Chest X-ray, AP view. Patient: 34 years old, sex M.
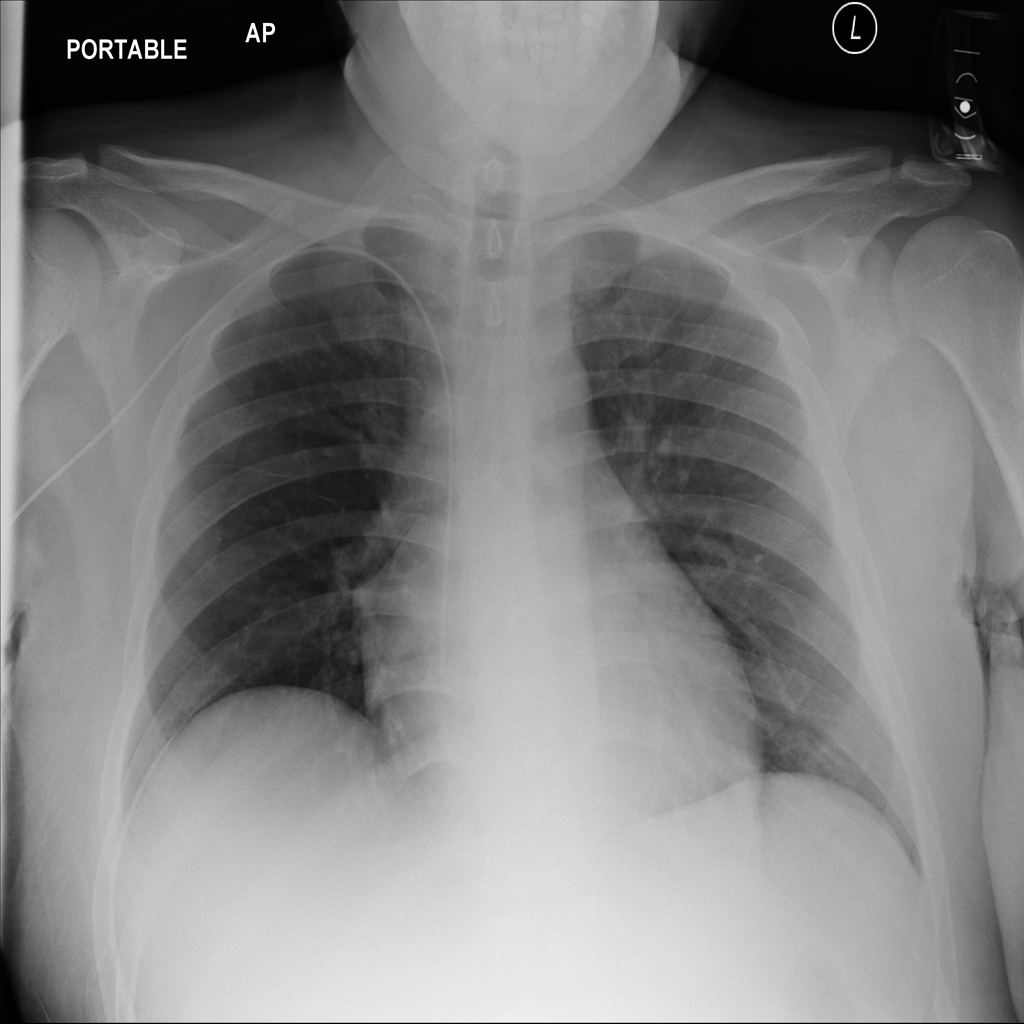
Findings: No Finding